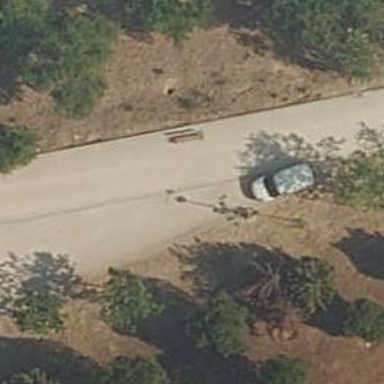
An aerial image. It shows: Bench for seating.